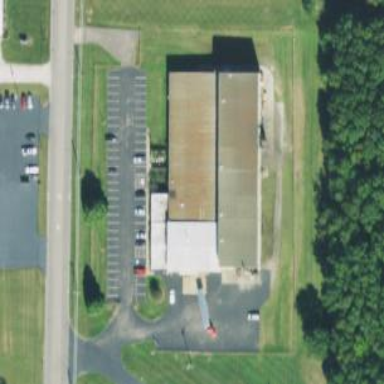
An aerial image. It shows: Commercial building.